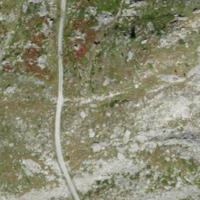
EUNIS habitat code: 31
Species observed at this site:
Tanacetum vulgare